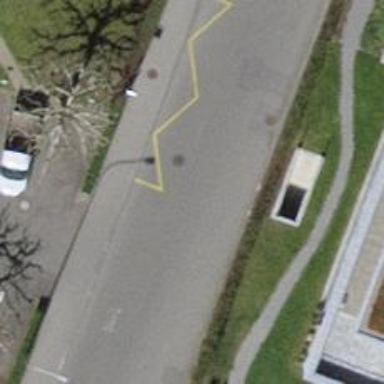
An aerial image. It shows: Public transport stop position.